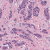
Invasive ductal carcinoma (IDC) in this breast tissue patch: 1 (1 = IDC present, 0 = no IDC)